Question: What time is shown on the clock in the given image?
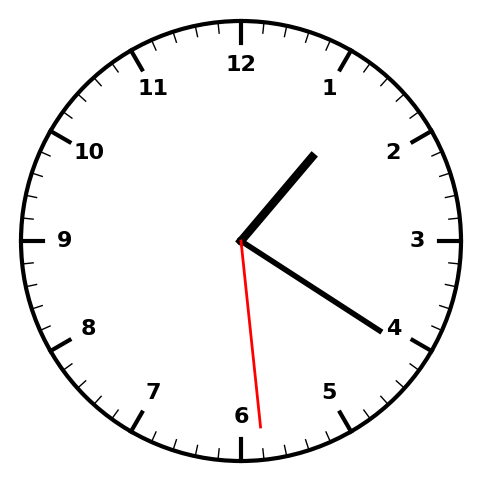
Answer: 01:20:29